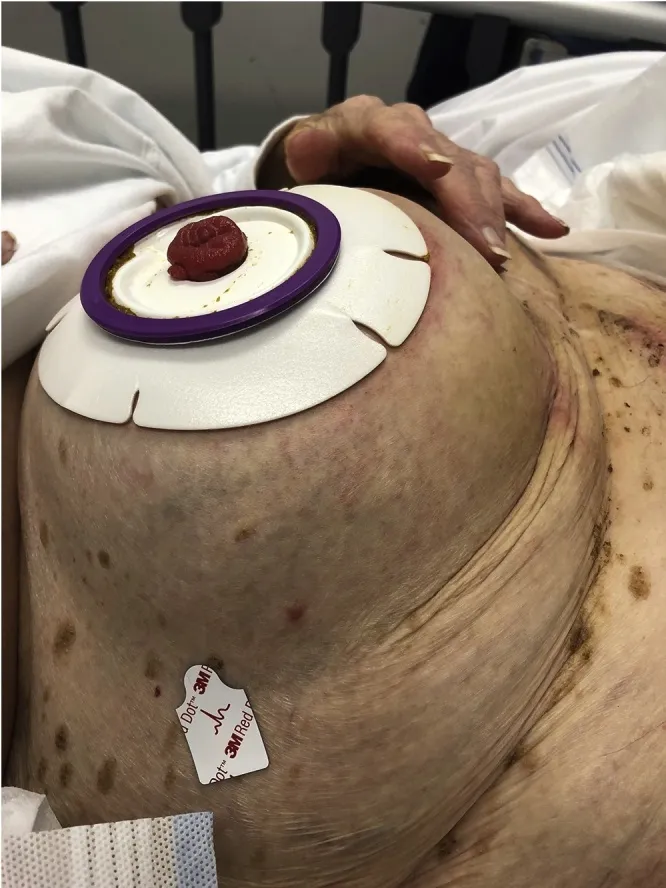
Photograph of the patient's abdomen demonstrating a large parastomal hernia and healthy ileostomy muscosa.
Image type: medical_photograph (skin_photograph)